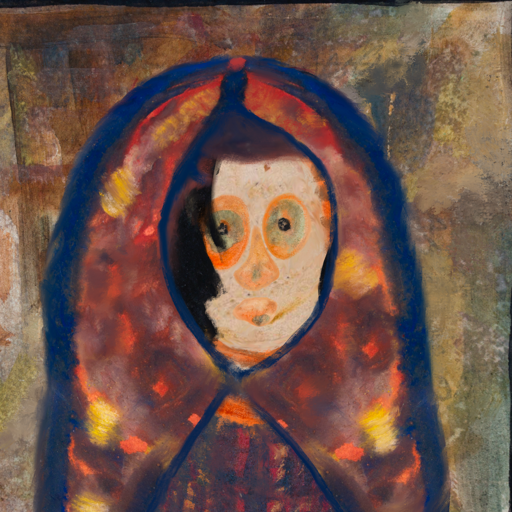
Background: Mosgoul, Head And Neck Front: Rupkatha, Face Front: Childish, Bust: In_The_Sun, Hair Front: Mosgoul, Head Accessory: Mother_And_Son_Mother_Scarf, Second Necklace: Blank, Necklace: Blank, Baby: Blank